Question: Okay, so I have this issue:
I am going mad since I have been trying to find the answer for this issue for about 3 hours now.
Anyways, I want to align first textView (as seen in the picture) to center vertically.
I am creating these textViews programatically (no need to ask why, I just have to).
Code:
'''
private View formTextViewUnits(String units) {
TextView textViewUnits = new TextView(getActivity());
textViewUnits.setLayoutParams(new LinearLayout.LayoutParams(LinearLayout.LayoutParams.MATCH_PARENT, LinearLayout.LayoutParams.MATCH_PARENT));
textViewUnits.setText(units);
textViewUnits.setGravity(Gravity.LEFT | Gravity.CENTER_VERTICAL);
textViewUnits.setTextColor(Color.parseColor("#e9e9e9"));
textViewUnits.setTextSize(TypedValue.COMPLEX_UNIT_DIP, getResources().getDimension(R.dimen.main_stripe_small_text));
return textViewUnits;
}
private View formTextViewAmount(Float amount) {
TextView textViewAmount = new TextView(getActivity());
textViewAmount.setLayoutParams(new LinearLayout.LayoutParams(LinearLayout.LayoutParams.WRAP_CONTENT, LinearLayout.LayoutParams.WRAP_CONTENT));
textViewAmount.setText(amount.toString());
textViewAmount.setGravity(Gravity.RIGHT | Gravity.CENTER_VERTICAL);
textViewAmount.setTextColor(Color.parseColor("#3ebce6"));
textViewAmount.setTextSize(TypedValue.COMPLEX_UNIT_DIP, getResources().getDimension(R.dimen.main_stripe_big_text));
return textViewAmount;
}
//THIS IS THE FAULTY TEXTVIEW
private View formTextViewMessage(String message) {
TextView textViewMessage = new TextView(getActivity());
textViewMessage.setLayoutParams(new LinearLayout.LayoutParams(LinearLayout.LayoutParams.WRAP_CONTENT, LinearLayout.LayoutParams.WRAP_CONTENT));
textViewMessage.setText(message);
textViewMessage.setGravity(Gravity.CENTER_VERTICAL);
textViewMessage.setTextColor(Color.parseColor("#e9e9e9"));
textViewMessage.setTextSize(TypedValue.COMPLEX_UNIT_DIP, getResources().getDimension(R.dimen.main_stripe_small_text));
return textViewMessage;
}
'''
And here is my fragments table row (using tableLayout) for it:
'''
<TableRow
android:layout_width="fill_parent"
android:layout_height="fill_parent"
android:paddingTop="@dimen/main_stripe_padding_top"
android:paddingBottom="@dimen/main_stripe_padding_bottom"
android:layout_marginBottom="@dimen/main_stripe_margin_bottom"
android:gravity="center_vertical"
android:layout_gravity="center_vertical"
android:background="#424242">
<LinearLayout
android:layout_width="fill_parent"
android:layout_height="fill_parent"
android:layout_weight="1"
android:layout_span="2"
android:gravity="right"
android:paddingLeft="@dimen/main_stripe_text_padding_left"
android:paddingRight="@dimen/main_stripe_text_padding_right"
android:orientation="horizontal"
android:id="@+id/linearLayoutStripe">
</LinearLayout>
</TableRow>
'''
Any ideas?
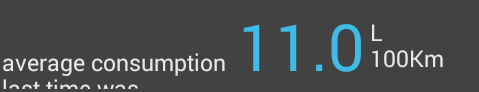
Answer: 'TextView.setGravity(...)' sets the gravity of the text 'TextView'. Since the 'TextView' in question has its vertical height to 'wrap_content', the bounds of the view will always be the height of the content anyway.
If you set the height of your 'TextView' to 'match_parent', and keep the gravity setting as you have now, the text in your 'TextView' should appear vertically centered in its parent layout.